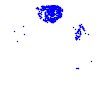
Particle: pion